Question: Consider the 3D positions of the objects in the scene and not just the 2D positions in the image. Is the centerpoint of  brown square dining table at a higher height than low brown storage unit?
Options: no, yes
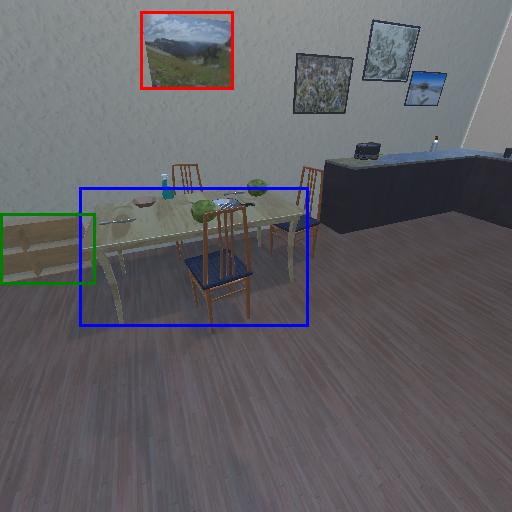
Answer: no